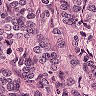
Metastatic tissue present: yes